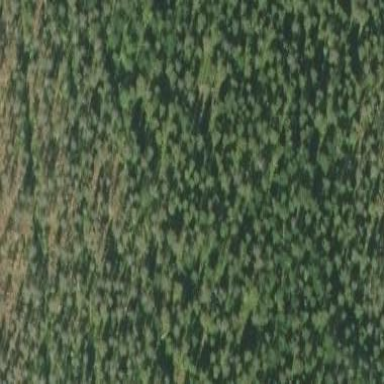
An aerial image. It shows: Woodland with needle-leaved trees.